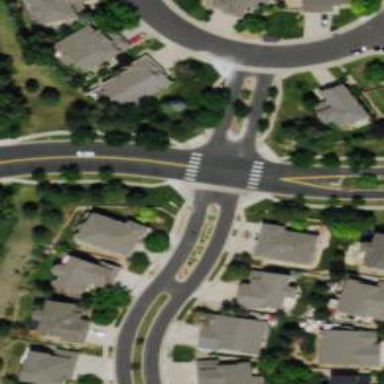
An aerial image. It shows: Footway crossing.